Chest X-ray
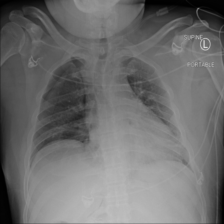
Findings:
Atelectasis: negative
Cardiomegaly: negative
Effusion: negative
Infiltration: negative
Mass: negative
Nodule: negative
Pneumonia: negative
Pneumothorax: positive
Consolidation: negative
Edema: negative
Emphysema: negative
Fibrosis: negative
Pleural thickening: negative
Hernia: negative